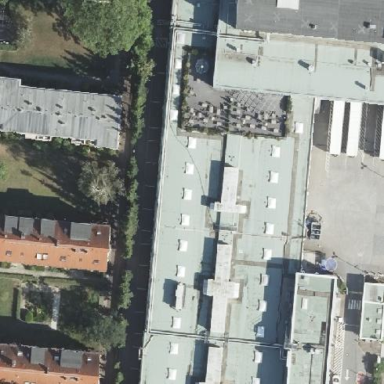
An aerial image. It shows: Building with flat roof.